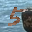
Label: 5